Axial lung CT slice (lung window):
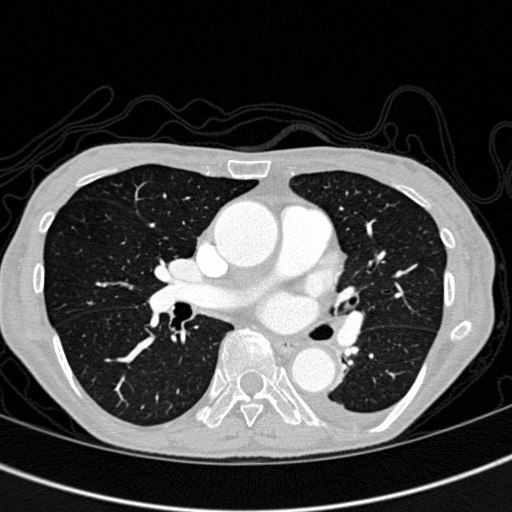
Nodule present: no